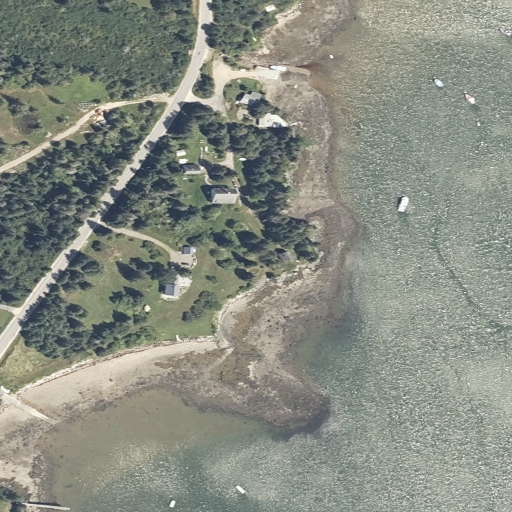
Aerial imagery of cape in Maine named Garden Point containing open water, low intensity development, herbaceous wetlands, evergreen forest, mixed forest, medium intensity development, woody wetlands, open development, barren land, and high intensity development